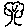
Label: tree